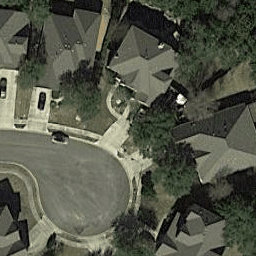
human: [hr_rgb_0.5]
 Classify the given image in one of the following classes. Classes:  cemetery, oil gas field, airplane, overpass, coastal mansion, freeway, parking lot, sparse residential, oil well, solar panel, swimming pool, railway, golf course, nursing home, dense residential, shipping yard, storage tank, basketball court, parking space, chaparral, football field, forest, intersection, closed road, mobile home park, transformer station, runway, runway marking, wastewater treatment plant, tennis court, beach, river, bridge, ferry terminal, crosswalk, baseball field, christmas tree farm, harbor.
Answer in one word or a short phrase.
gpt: closed road